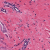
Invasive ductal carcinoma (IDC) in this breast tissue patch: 0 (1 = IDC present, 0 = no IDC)